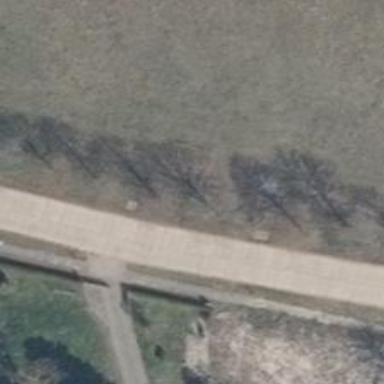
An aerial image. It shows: Row of trees in natural setting.